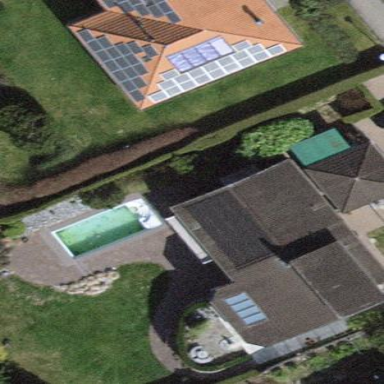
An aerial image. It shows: Residential garden.